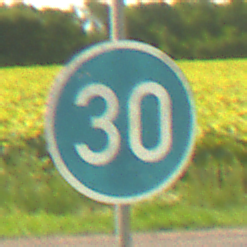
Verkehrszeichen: VorgeschriebeneMindestgeschwindigkeit
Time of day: Midday
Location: Outdoor (RoadRail)
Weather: PartlyCloudy
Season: NotSpecified
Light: Natural